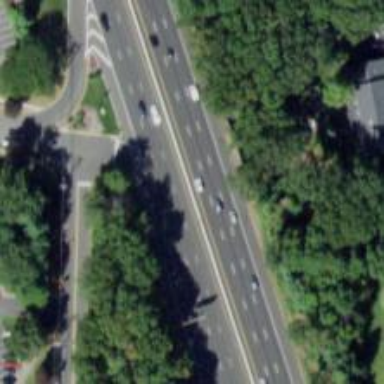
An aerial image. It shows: Trunk link highway.